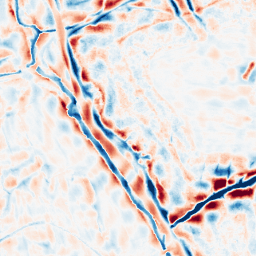
Category: wavelet
Decomposition family: wavelet_biorthogonal
Decomposition parameters: wavelet: bior3.5
level: 4
Upsampling method: sinc_blackman
Upsampling parameters: scale: 4
kernel_size: 8
Upsampling scale: 4